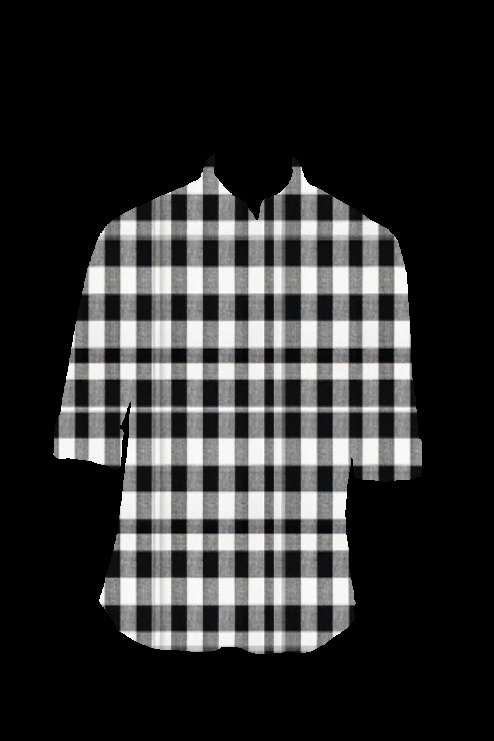
black white plaid button up tee